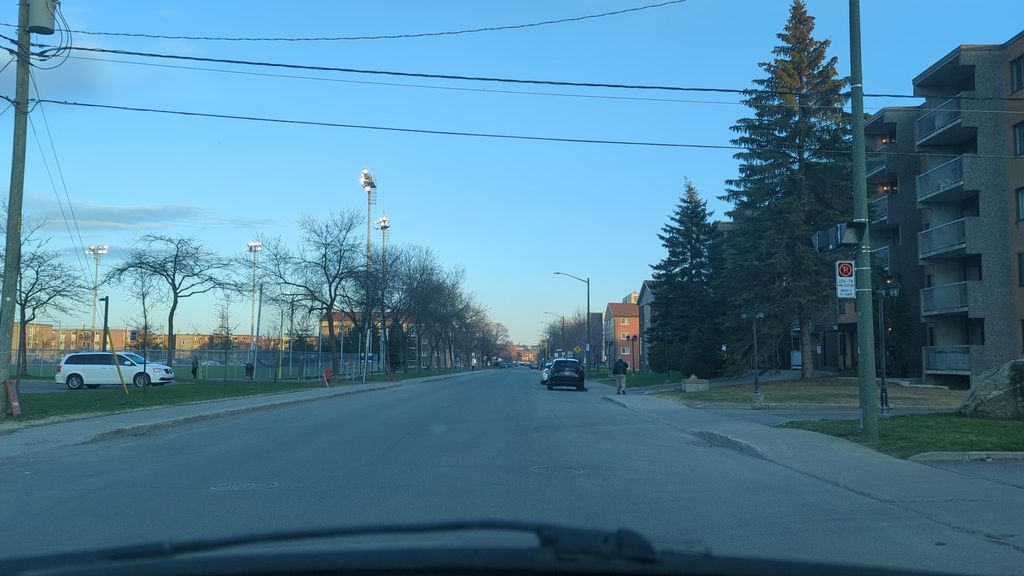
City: quebec_city